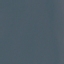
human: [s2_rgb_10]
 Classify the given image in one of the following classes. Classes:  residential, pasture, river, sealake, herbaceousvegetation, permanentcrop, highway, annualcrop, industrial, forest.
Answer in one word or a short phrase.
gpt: SeaLake